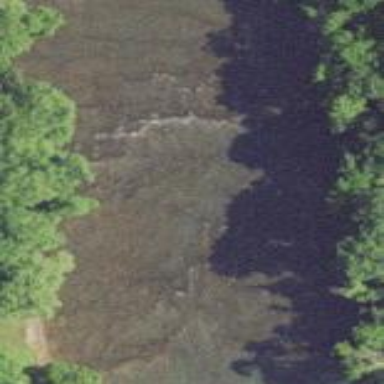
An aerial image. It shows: Scene featuring rapids in waterway.